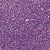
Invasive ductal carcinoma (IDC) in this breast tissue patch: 1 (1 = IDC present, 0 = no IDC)